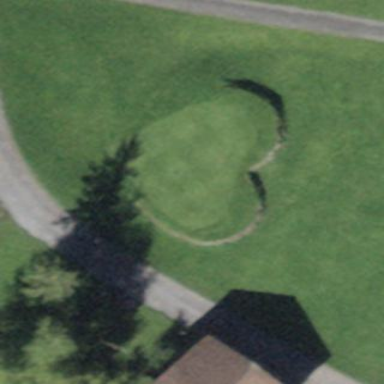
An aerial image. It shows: Grassy area designated as golf tee.